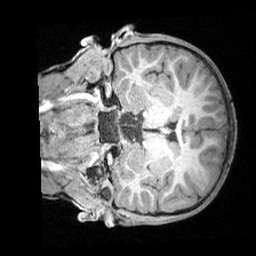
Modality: T1w
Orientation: coronal
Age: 8
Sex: male
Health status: ill
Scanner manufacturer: siemens
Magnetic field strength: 3 T
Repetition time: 1.6 s
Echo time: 0.00179 s